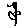
Label: flower